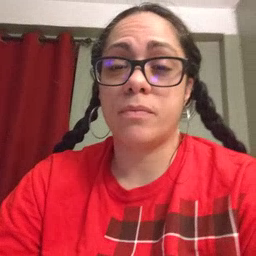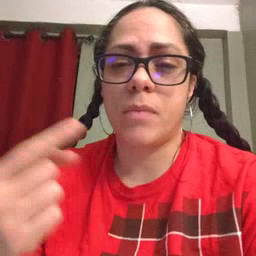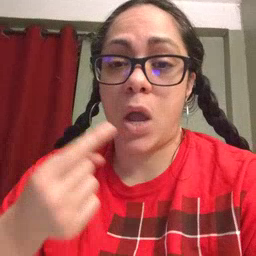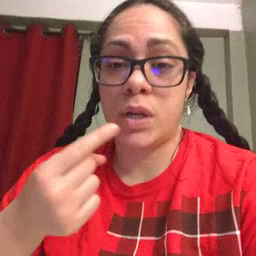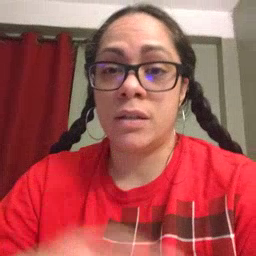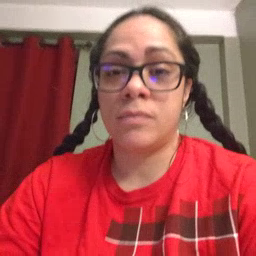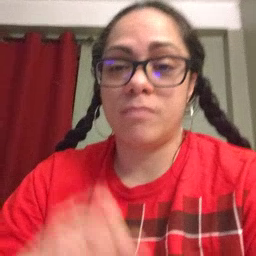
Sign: owie